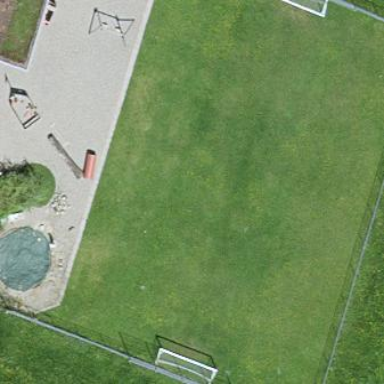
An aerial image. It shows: Pitch designated as leisure land.